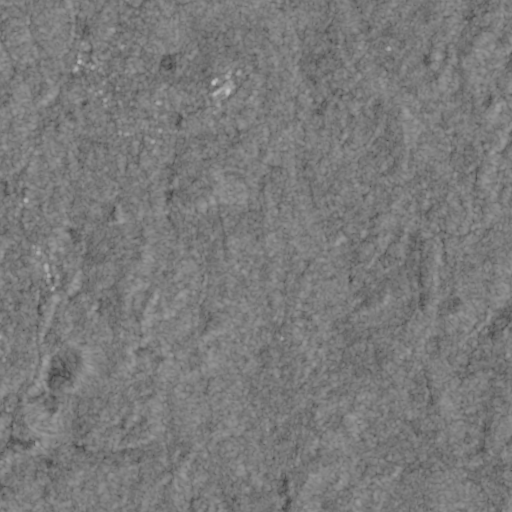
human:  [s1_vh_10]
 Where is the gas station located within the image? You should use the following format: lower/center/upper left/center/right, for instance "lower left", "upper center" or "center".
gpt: The gas station is located in the center left of the image.
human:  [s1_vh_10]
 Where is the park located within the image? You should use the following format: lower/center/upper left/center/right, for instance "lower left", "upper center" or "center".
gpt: The park is located in the upper left of the image.
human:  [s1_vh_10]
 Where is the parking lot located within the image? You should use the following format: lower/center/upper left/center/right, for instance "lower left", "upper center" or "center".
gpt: The parking lot is located in the upper left of the image.
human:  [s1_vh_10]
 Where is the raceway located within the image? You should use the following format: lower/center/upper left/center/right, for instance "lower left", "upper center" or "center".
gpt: The raceway is located in the lower right of the image.
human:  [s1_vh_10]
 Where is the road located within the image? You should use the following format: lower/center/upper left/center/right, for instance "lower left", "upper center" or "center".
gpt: There is no road in the image.

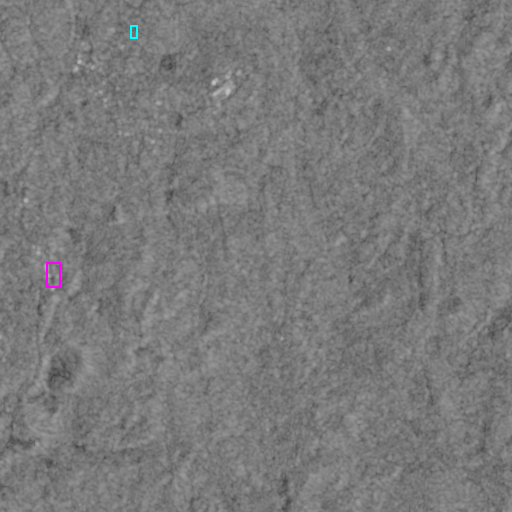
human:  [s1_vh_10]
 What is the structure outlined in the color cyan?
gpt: The structure outlined in cyan is a park.
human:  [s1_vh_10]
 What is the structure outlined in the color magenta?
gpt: The structure outlined in magenta is a building.
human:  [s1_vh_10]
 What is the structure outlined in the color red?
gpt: There is no red outline.